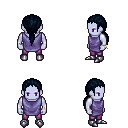
a pixel art fantasy rpg character, male body template, dark elf, purple skin, chain tabard jacket, magenta pants, raven ponytail hairstyle, bracelets, metal boots, four views (front, back, left, right), 2x2 character sprite sheet, small pixel art, hard edges, no anti-aliasing